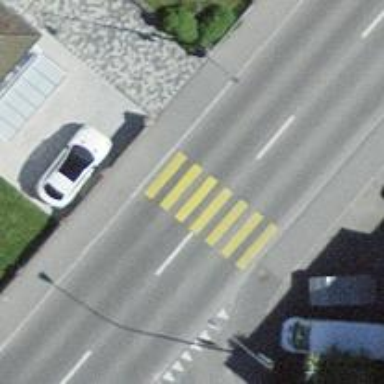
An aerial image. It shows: Marked road crossing.